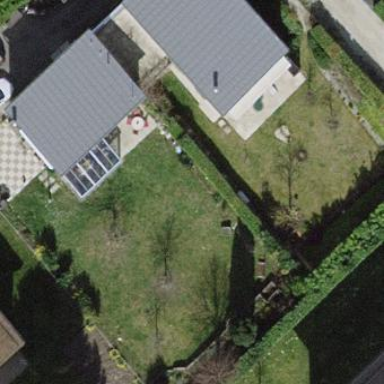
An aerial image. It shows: Garden enclosed by fence.